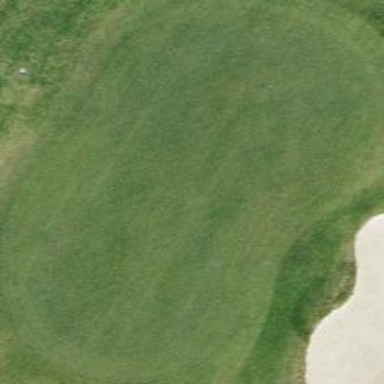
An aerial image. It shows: Golf green.